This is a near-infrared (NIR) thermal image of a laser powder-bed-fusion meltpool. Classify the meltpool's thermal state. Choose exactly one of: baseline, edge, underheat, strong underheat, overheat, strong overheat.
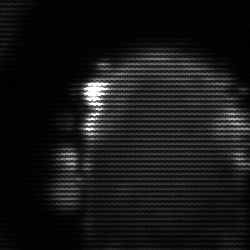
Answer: baseline